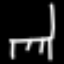
Label: chair